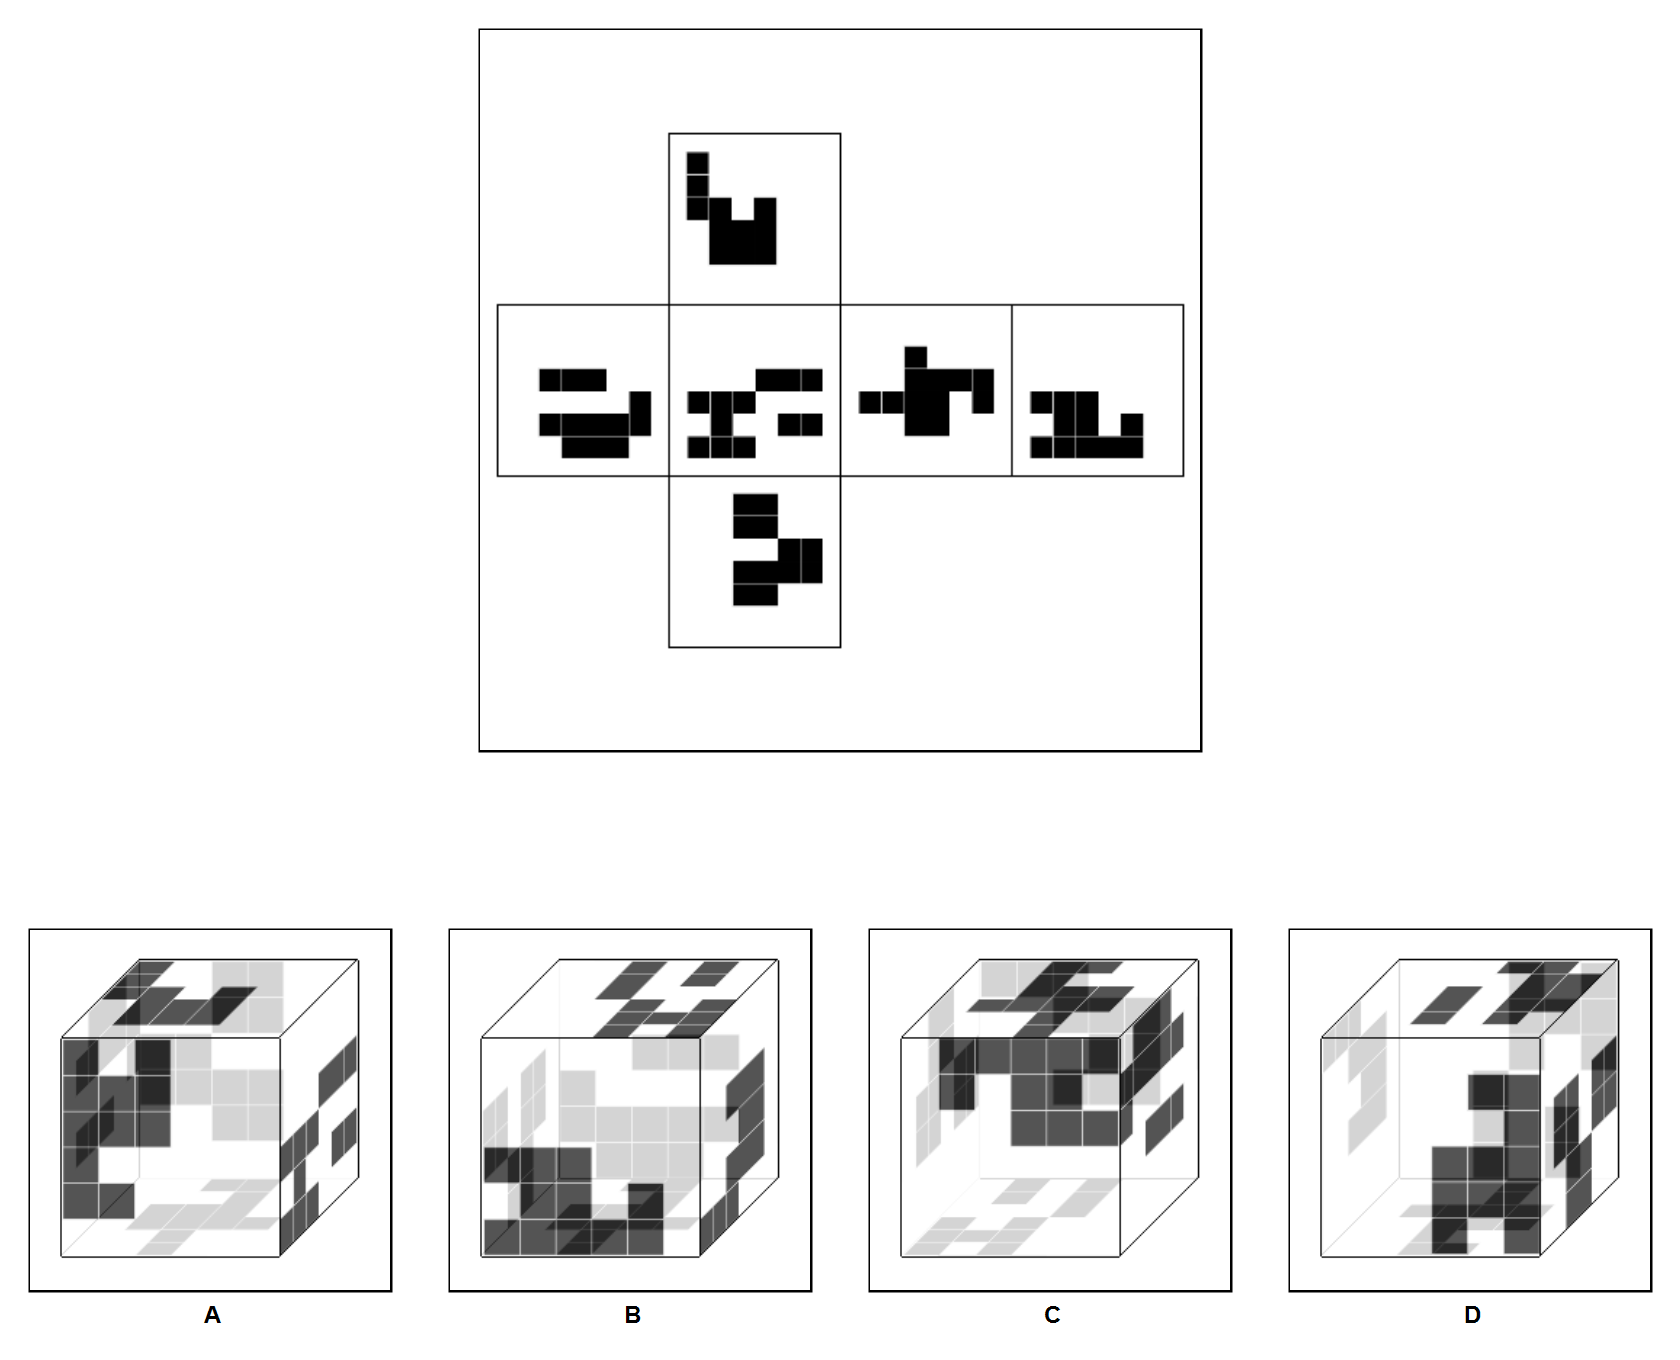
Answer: D